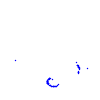
Particle: proton